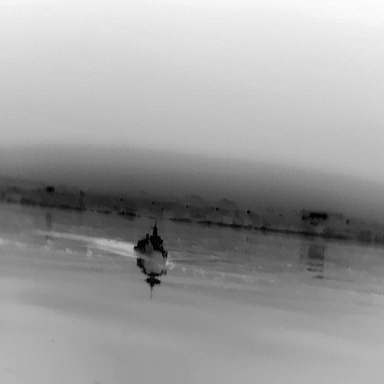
There is a warship in the infrared image.